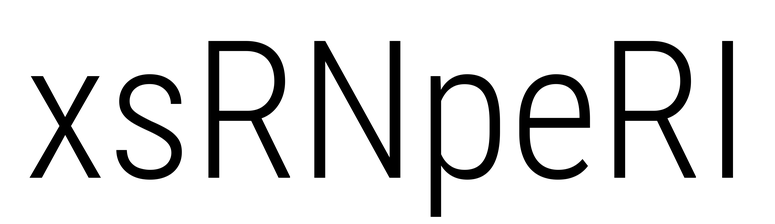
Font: Roboto_Condensed_Light